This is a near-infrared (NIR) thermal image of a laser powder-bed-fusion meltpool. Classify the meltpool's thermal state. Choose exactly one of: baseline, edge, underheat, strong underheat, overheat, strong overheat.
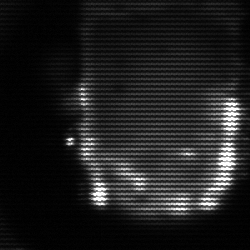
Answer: baseline